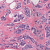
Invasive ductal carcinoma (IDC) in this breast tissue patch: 1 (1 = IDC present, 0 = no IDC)